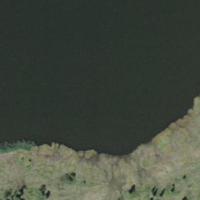
EUNIS habitat code: 14
Species observed at this site:
Tachybaptus ruficollis
Corvus corone
Turdus philomelos
Fulica atra
Dendrocopos major
Prunella modularis
Turdus viscivorus
Sylvia atricapilla
Spinus spinus
Phylloscopus collybita
Certhia familiaris
Phoenicurus ochruros
Phoenicurus phoenicurus
Nucifraga caryocatactes
Sitta europaea
Ficedula hypoleuca
Periparus ater
Motacilla cinerea
Lophophanes cristatus
Anas platyrhynchos
Troglodytes troglodytes
Pyrrhula pyrrhula
Chloris chloris
Aythya fuligula
Fringilla coelebs
Passer domesticus
Regulus ignicapilla
Carduelis carduelis
Turdus merula
Parus major
Turdus pilaris
Regulus regulus
Motacilla alba
Delichon urbicum